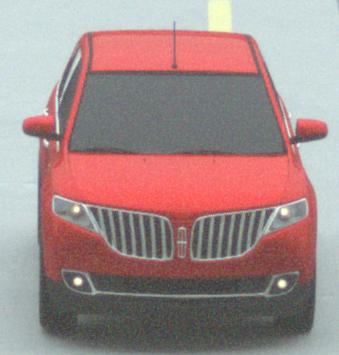
Make: Lincoln
Model: MKX
Detailed model: Gen. 1 CD3
Model produced from: 2010
Model produced until: 2015
Doors: 5
Color: red
Road condition: dry road
Daytime: morning or afternoon
Contrast: low contrast